Question: Over the past ~2-3 weeks, i've been learning about Physically Based Shading and I just cannot wrap my head around some of the problems I'm having.
Fragment Shader
'''
#version 430
#define PI 3.14159265358979323846
// Inputs
in vec3 inputNormal;
vec3 fNormal;
// Material
float reflectance = 1.0; // 0 to 1
float roughness = 0.5;
vec3 specularColor = vec3(1.0, 1.0, 1.0); // f0
// Values
vec3 lightVector = vec3(1, 1, 1); // Light (l)
vec3 eyeVector = vec3(2.75, 1.25, 1.25); // Camera (v)
vec3 halfVector = normalize(lightVector + eyeVector); // L + V / |L + V|
out vec4 fColor; // Output Color
// Specular Functions
vec3 D(vec3 h) // Normal Distribution Function - GGX/Trowbridge-Reitz
{
float alpha = roughness * roughness;
float alpha2 = alpha * alpha;
float NoH = dot(fNormal, h);
float finalTerm = ((NoH * NoH) * (alpha2 - 1.0) + 1.0);
return vec3(alpha2 / (PI * (finalTerm * finalTerm)));
}
vec3 Gsub(vec3 v) // Sub Function of G
{
float k = ((roughness + 1.0) * (roughness + 1.0)) / 8;
return vec3(dot(fNormal, v) / ((dot(fNormal, v)) * (1.0 - k) + k));
}
vec3 G(vec3 l, vec3 v, vec3 h) // Geometric Attenuation Term - Schlick Modified (k = a/2)
{
return Gsub(l) * Gsub(v);
}
vec3 F(vec3 v, vec3 h) // Fresnel - Schlick Modified (Spherical Gaussian Approximation)
{
vec3 f0 = specularColor; // right?
return f0 + (1.0 - f0) * pow(2, (-5.55473 * (dot(v, h)) - 6.98316) * (dot(v, h)));
}
vec3 specular()
{
return (D(halfVector) * F(eyeVector, halfVector) * G(lightVector, eyeVector, halfVector)) / 4 * ((dot(fNormal, lightVector)) * (dot(fNormal, eyeVector)));
}
vec3 diffuse()
{
float NoL = dot(fNormal, lightVector);
vec3 result = vec3(reflectance / PI);
return result * NoL;
}
void main()
{
fNormal = normalize(inputNormal);
fColor = vec4(diffuse() + specular(), 1.0);
//fColor = vec4(D(halfVector), 1.0);
}
'''
So far I have been able to fix up some things and now I get a better result.

However it now seems clear that the highlight is way too big; this originates from the normal distribution function (Specular D).
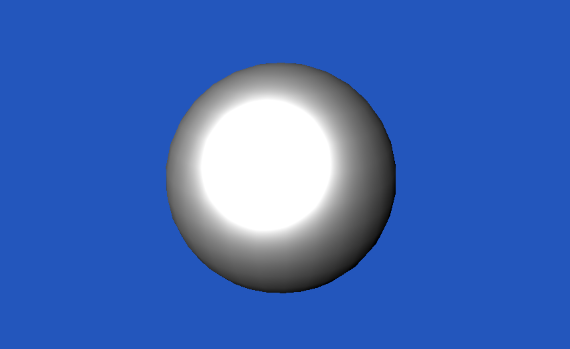
Answer: Your coding of GGX/Trowbridge-Reitz is wrong:
> vec3 NxH = fNormal * h;
The star * means a term by term product where you want a dot product
Also
> float alphaTerm = (alpha * alpha - 1.0) + 1.0;
Is not correct since the formula multiplies 'n.m' by '(alpha * alpha - 1.0)' before adding 1.0. Yours formula is equal to alpha*alpha!
Try:
'''
// Specular
vec3 D(vec3 h) // Normal Distribution Function - GGX/Trowbridge-Reitz
{
float alpha = roughness * roughness;
float NxH = dot(fNormal,h);
float alpha2 = alpha*alpha;
float t = ((NxH * NxH) * (alpha2 - 1.0) + 1.0);
return alpha2 / (PI * t * t);
}
'''
In many other places you use '*' instead of 'dot'. You need to correct all these. Also, check for your formulas, many seem incorrect.